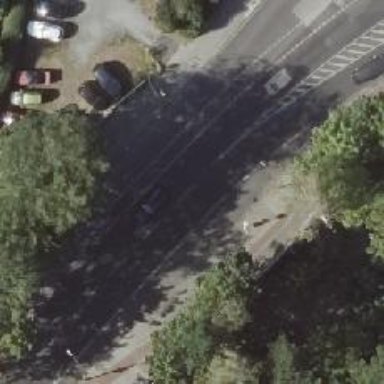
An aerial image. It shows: Secondary road with asphalt surface. It has cycle lane on the left and cycle track on the right. There are separate sidewalks on both sides and lane markings are present.